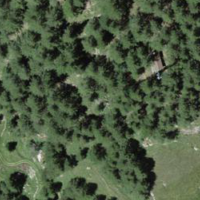
EUNIS habitat code: 31
Species observed at this site:
Polypodium vulgare